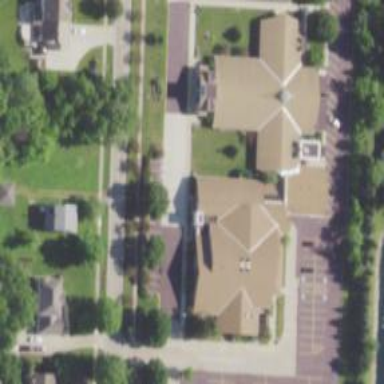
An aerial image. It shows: Building serving as place of worship.